Field crop: tomato
Growth stage: 2
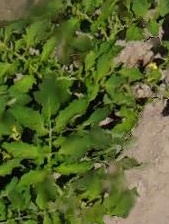
Species: tomato